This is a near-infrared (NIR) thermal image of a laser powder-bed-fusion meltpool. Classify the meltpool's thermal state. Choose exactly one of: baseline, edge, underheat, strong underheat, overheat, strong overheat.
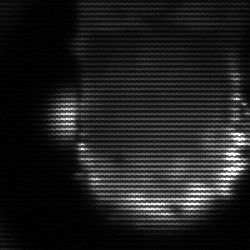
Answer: baseline